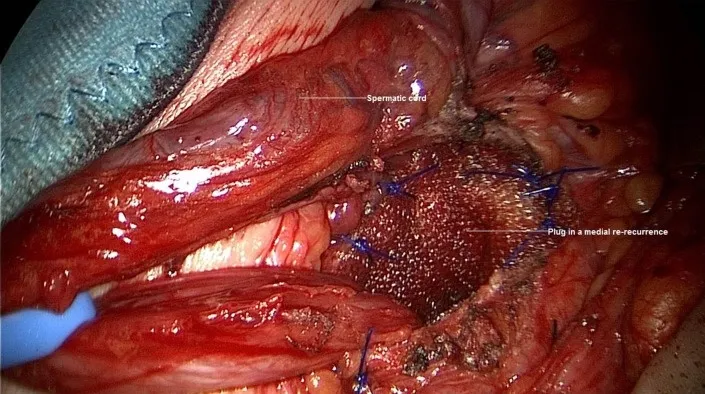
Repair of medial re-recurrence after TAPP and Lichtenstein operation with a plug (left groin).
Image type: medical_photograph (other_medical_photograph)